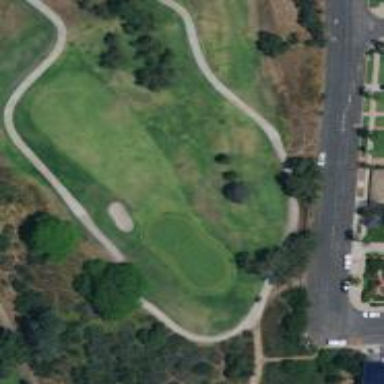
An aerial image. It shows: View of golf hole.